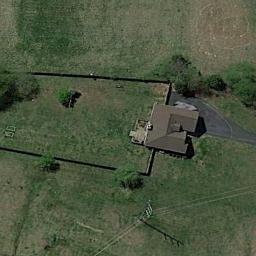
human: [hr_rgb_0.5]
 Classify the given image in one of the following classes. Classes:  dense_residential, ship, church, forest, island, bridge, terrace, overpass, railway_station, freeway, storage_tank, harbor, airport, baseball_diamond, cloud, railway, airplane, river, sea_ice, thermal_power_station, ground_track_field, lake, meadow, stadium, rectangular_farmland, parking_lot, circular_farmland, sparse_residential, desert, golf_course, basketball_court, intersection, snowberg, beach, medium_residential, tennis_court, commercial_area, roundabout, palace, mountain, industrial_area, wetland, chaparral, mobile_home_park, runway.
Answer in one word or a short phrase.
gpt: sparse_residential